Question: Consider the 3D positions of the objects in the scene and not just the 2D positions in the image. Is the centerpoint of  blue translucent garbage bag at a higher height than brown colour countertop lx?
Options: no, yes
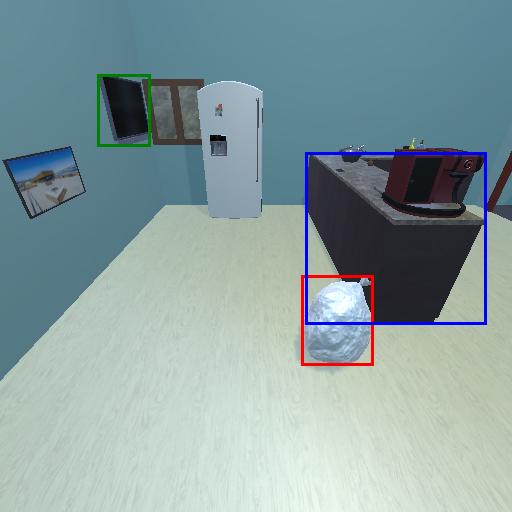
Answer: no